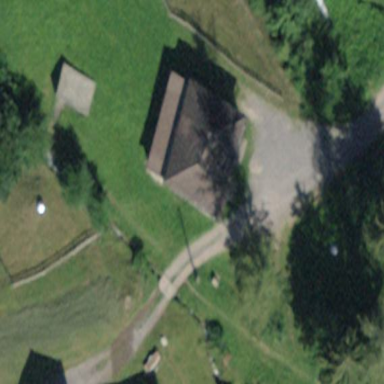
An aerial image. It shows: Service building.